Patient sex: M
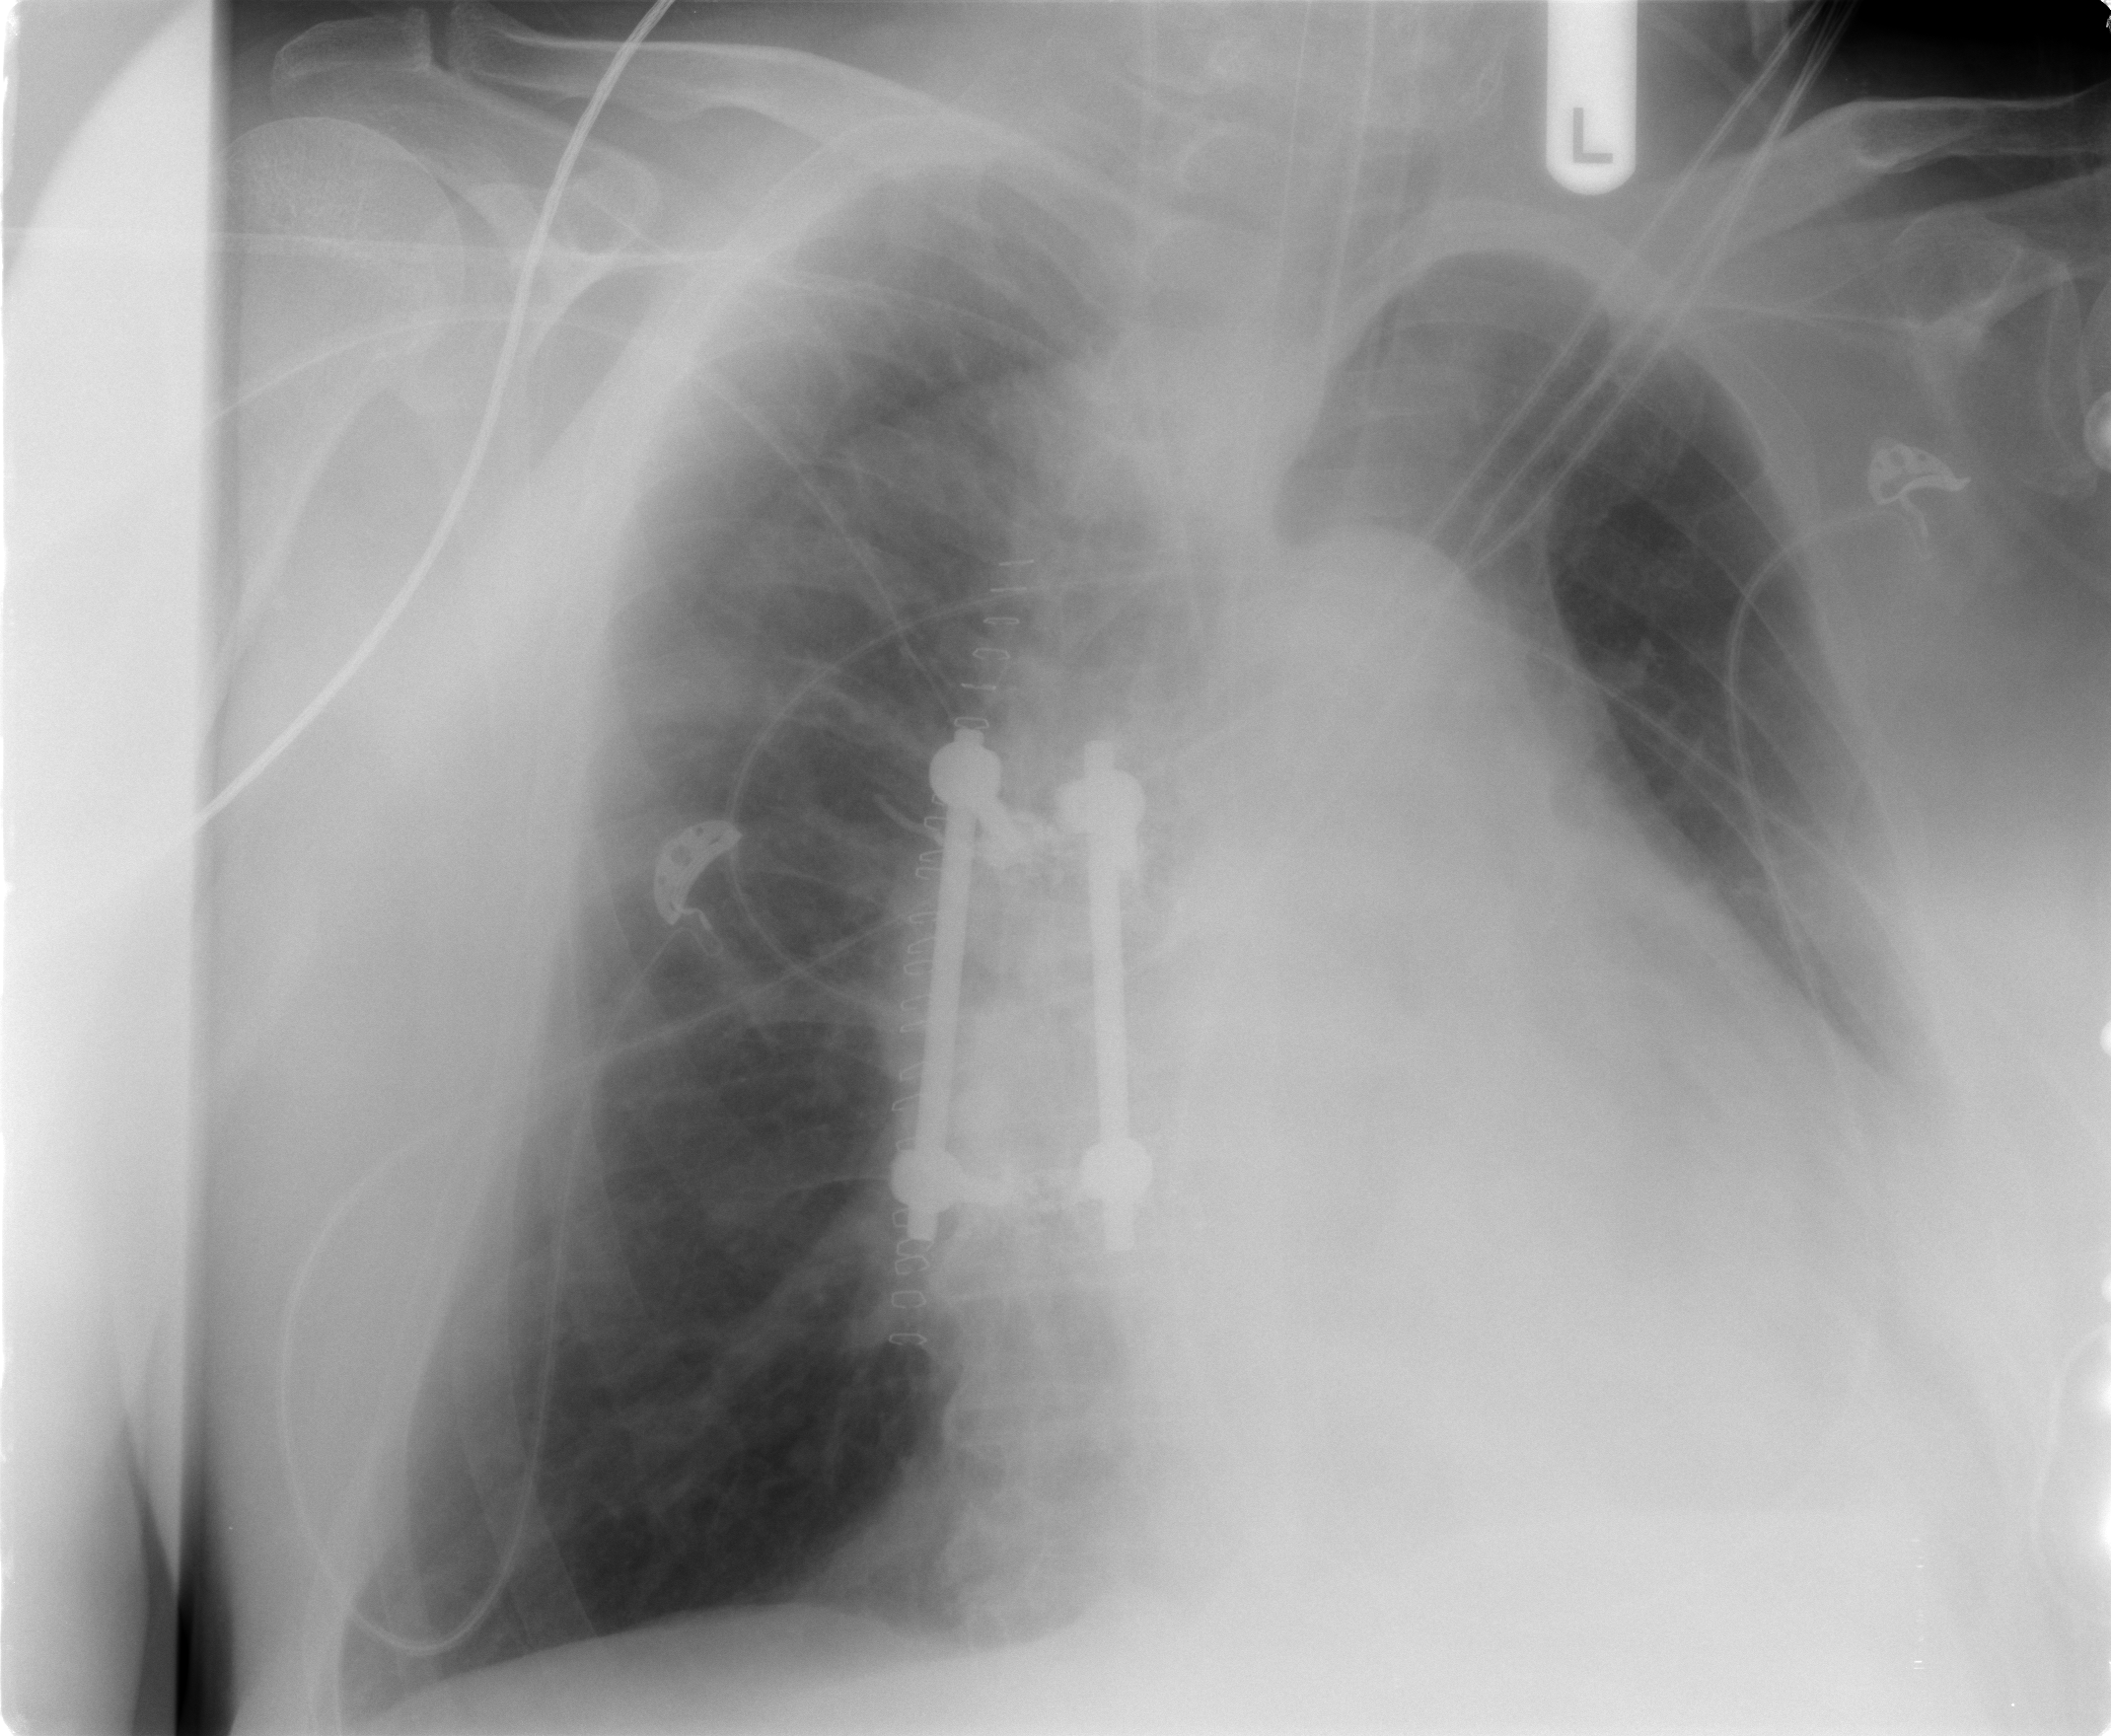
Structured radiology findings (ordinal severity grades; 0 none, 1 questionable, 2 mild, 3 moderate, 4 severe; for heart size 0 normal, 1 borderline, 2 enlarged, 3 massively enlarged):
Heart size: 2
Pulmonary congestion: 0
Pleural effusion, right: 0
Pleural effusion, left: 2
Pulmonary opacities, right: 0
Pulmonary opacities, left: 0
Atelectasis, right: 0
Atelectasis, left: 2